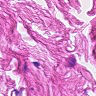
Metastatic tissue present: no